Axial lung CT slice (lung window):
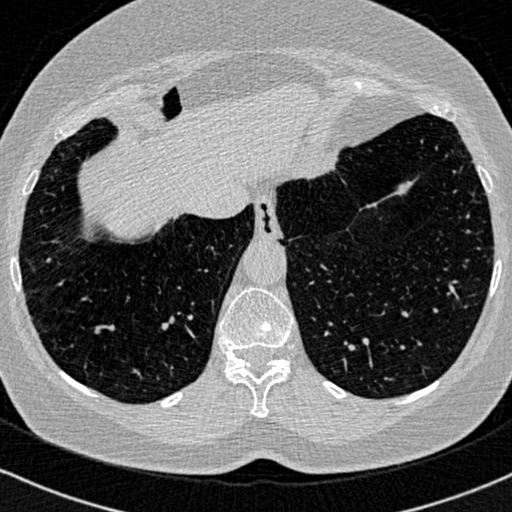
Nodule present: no